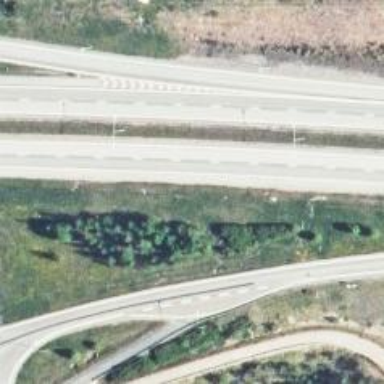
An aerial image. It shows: View of motorway.